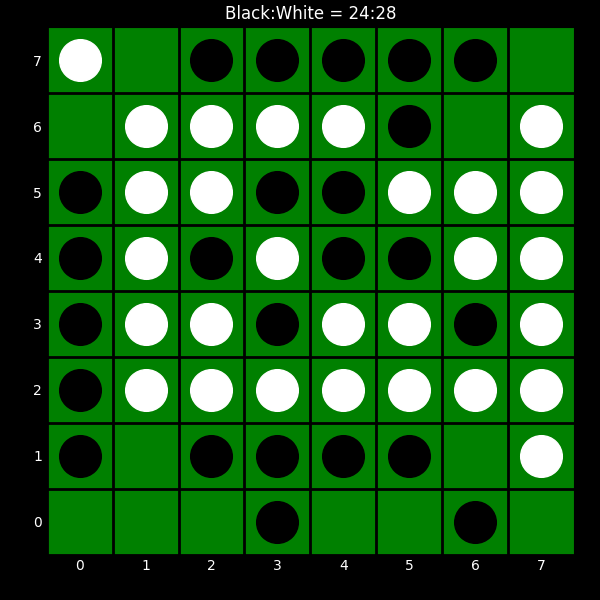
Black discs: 24
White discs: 28